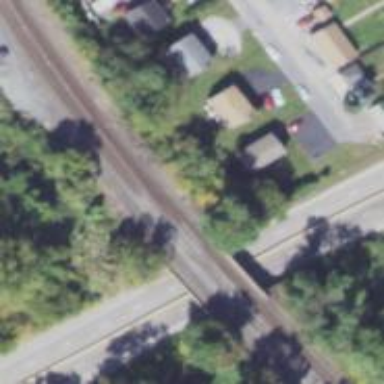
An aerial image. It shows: Bridge over railway line.